Question: I'm attempting to use the Three.js r.58 normal shader to make a displacement map. I have it displacing correctly, but the lighting doesn't seem to be respecting the post-displacement normals, even when I use computeTangents().
When I turn off the displacement, I see that the default normals are definitely funny. Here's a top view of a sphere, lit from the side (the white dot marks a pointLight):

And here's a demo page:
<URL>
What's causing this? And is there documentation for the Three.js normal shader anywhere?
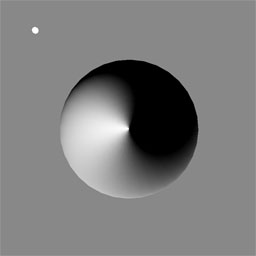
Answer: 1. You are not passing in a normalMap, which is required. Try passing in a flat one.
2. ComputeTangents() can do strange things on vertices that have discontinuous UVs -- like at the north pole.
3. The code is the doucmentation. :-)